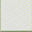
Piece: xx